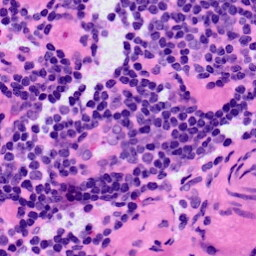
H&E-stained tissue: LymphNode